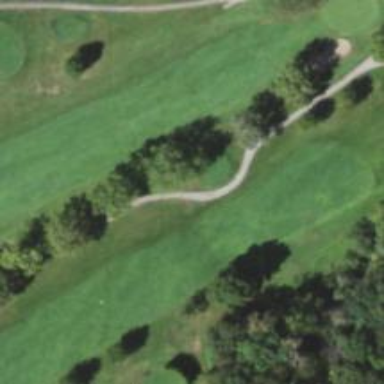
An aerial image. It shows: Path for both road and golf.